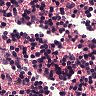
Metastatic tissue present: no